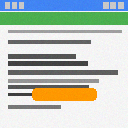
Screen state: on